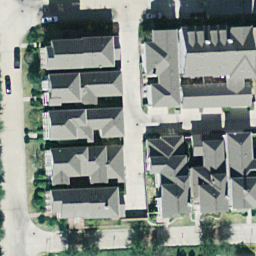
Label: residential